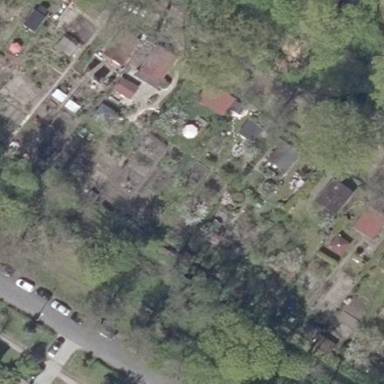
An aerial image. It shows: Plot in the allotments.